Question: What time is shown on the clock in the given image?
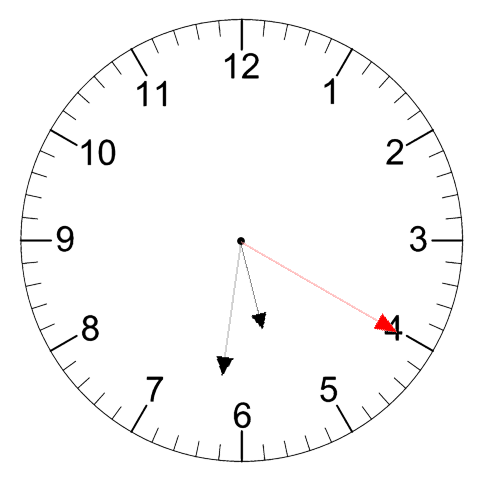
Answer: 05:31:20